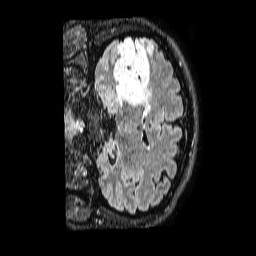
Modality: FLAIR
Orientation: coronal
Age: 40
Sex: male
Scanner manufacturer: philips
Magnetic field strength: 1.5 T
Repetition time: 4.8 s
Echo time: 0.3 s